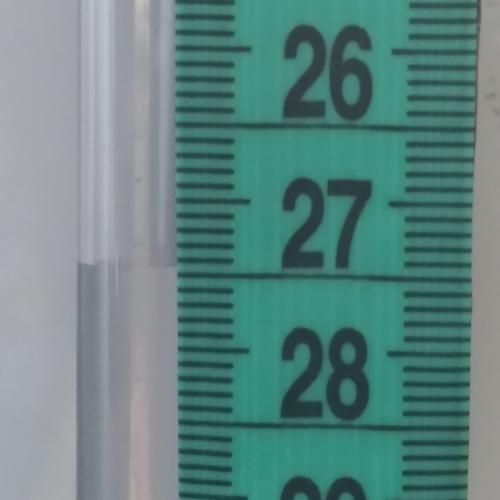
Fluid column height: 27.4 cm